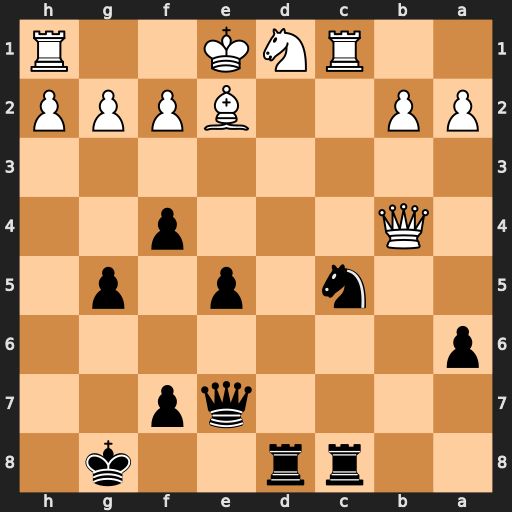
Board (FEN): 2rr2k1/4qp2/p7/2n1p1p1/1Q3p2/8/PP2BPPP/2RNK2R
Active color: b
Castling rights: K
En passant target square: -
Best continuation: Nd3+ Bxd3 Qxb4+